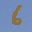
Label: 6